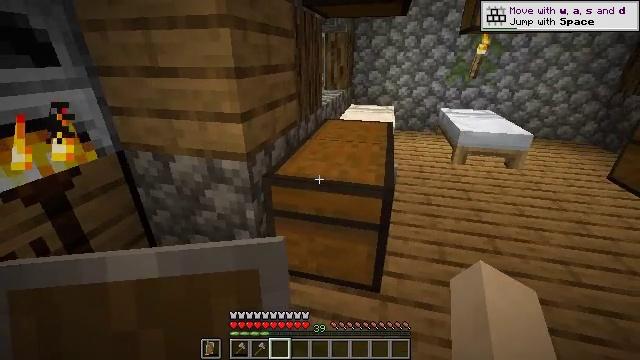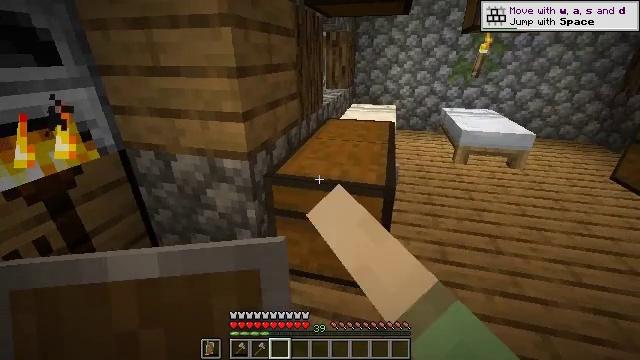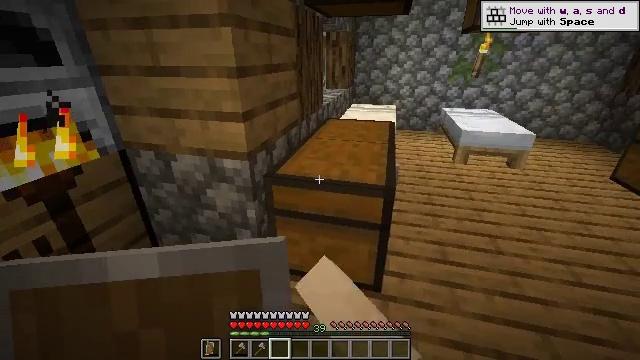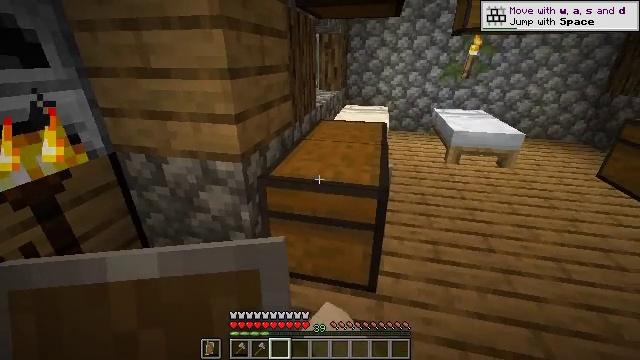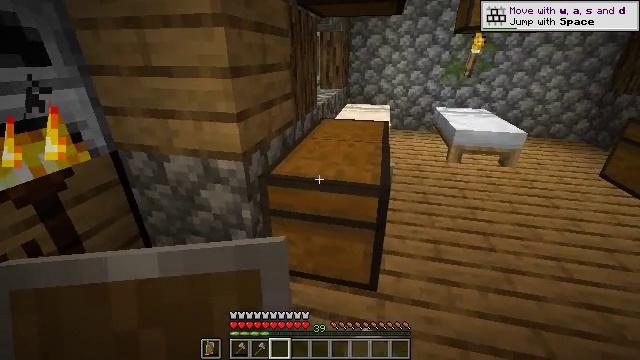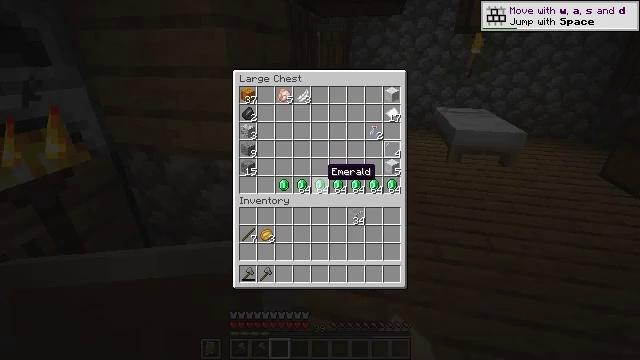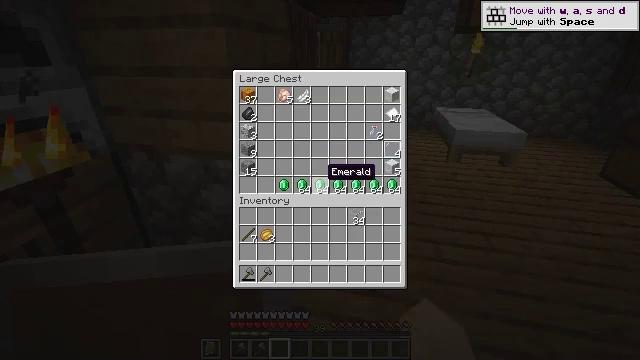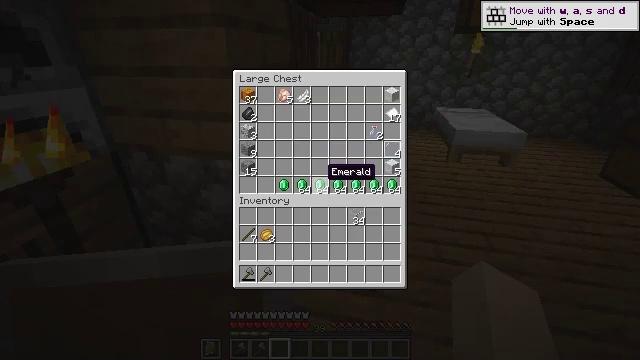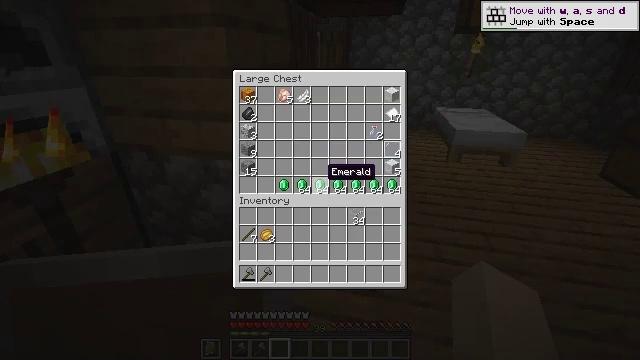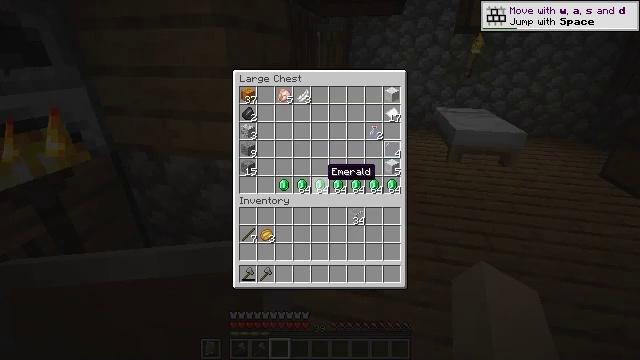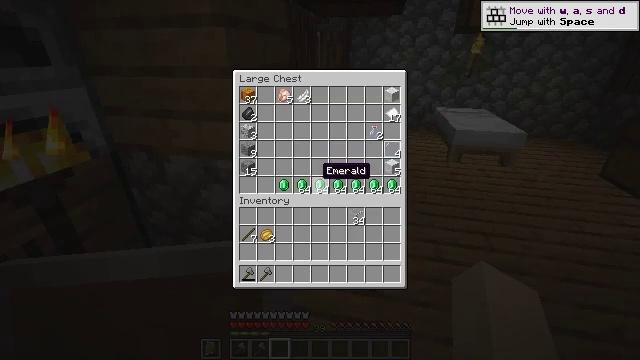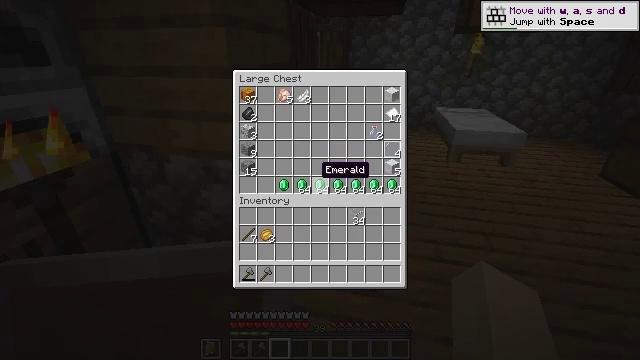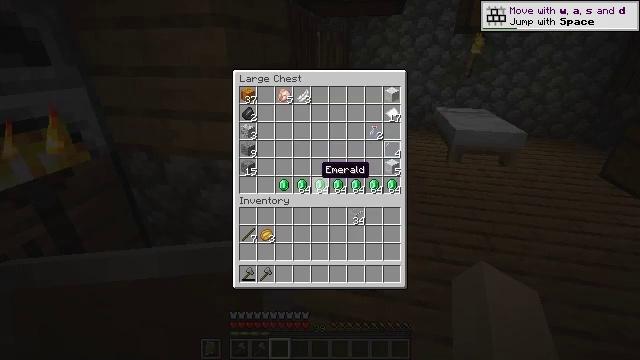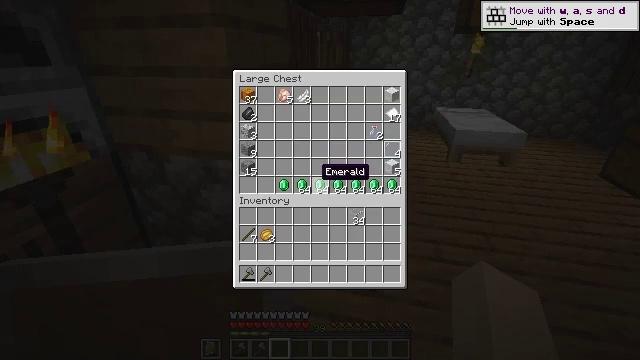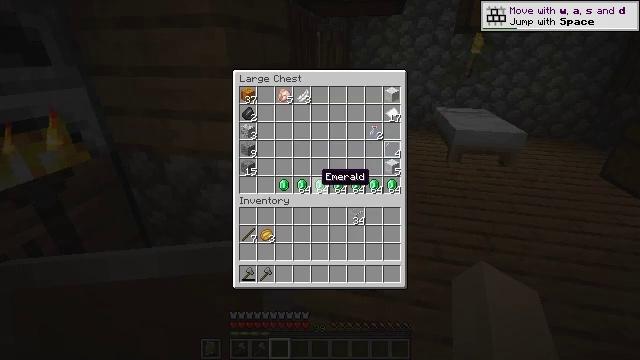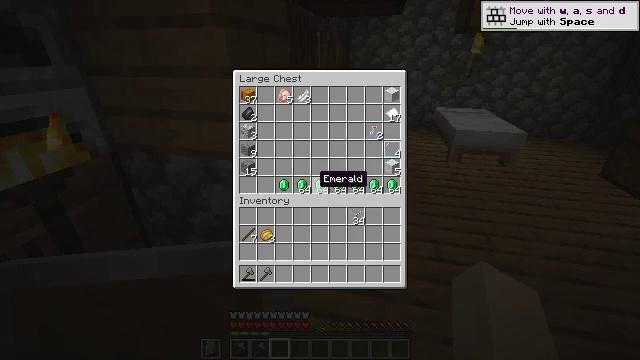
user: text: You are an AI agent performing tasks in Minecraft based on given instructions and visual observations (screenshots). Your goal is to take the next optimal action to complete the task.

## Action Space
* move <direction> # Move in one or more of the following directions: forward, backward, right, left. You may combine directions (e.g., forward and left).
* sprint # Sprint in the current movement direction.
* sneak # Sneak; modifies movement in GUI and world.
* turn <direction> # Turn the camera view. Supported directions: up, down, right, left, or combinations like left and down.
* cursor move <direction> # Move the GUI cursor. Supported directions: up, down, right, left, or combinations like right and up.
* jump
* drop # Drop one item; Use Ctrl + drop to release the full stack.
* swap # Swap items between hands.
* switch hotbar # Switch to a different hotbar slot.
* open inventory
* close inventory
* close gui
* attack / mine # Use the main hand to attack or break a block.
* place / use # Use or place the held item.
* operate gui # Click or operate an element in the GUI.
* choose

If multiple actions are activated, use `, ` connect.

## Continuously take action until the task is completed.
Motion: motion action
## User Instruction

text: Mine the oak fence gate.
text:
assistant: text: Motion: use / place
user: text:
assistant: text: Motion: use / place
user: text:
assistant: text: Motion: turn right
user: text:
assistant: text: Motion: no_op
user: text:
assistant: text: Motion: open gui
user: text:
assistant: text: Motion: no_op
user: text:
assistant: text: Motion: no_op
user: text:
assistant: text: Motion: no_op
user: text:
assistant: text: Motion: no_op
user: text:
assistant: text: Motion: no_op
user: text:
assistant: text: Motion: no_op
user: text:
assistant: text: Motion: no_op
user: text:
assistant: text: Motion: no_op
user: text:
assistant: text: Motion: no_op
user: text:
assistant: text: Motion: no_op
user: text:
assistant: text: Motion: no_op
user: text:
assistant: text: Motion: no_op
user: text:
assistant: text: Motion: no_op
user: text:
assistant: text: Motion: cursor move left
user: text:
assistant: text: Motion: cursor move left
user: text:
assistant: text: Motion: no_op
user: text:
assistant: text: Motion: no_op
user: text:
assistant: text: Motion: cursor move right
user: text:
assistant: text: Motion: cursor move right
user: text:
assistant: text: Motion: cursor move right
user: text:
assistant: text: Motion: no_op
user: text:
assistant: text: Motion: no_op
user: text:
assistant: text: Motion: close gui
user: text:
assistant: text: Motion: open inventory
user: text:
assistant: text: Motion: no_op